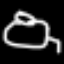
Label: frog